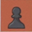
Piece: bP